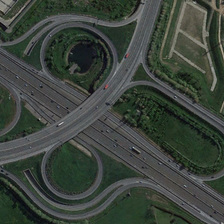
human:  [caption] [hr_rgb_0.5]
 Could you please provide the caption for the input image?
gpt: many green plants are near a viaduct with some cars running .

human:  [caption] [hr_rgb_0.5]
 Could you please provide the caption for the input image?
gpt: many green plants are near a viaduct with some cars running .

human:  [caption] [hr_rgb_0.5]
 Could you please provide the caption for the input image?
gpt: many green plants are near a viaduct with some cars running .

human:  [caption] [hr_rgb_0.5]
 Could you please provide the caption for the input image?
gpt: many green plants are near a viaduct with some cars running .

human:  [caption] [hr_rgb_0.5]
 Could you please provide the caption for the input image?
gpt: many green plants are near a viaduct with some cars running .